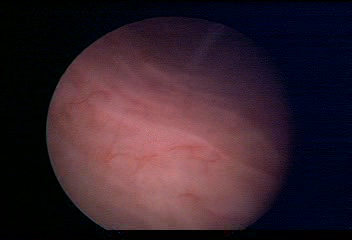
Modality: WLC
Class: Normal mucosa
Bladder cancer association: No